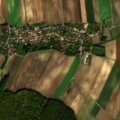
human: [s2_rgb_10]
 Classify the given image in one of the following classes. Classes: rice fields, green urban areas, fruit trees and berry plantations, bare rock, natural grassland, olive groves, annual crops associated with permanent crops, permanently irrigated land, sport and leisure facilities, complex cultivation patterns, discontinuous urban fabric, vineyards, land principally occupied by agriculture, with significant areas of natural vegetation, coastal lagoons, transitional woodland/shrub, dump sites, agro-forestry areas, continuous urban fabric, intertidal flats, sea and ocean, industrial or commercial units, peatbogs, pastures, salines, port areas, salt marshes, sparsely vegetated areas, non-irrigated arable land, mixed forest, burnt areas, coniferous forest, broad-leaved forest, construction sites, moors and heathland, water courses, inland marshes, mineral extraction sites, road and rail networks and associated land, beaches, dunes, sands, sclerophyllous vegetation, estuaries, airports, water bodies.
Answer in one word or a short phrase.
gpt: discontinuous urban fabric, non-irrigated arable land, complex cultivation patterns, broad-leaved forest